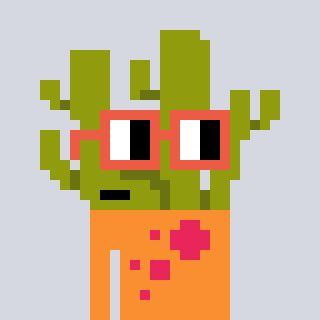
a pixel art character with square orange glasses, a cactus-shaped head and a orange-colored body on a cool background